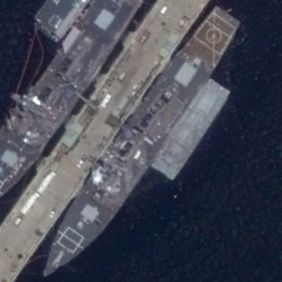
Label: destroyer